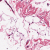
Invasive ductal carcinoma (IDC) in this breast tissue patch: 0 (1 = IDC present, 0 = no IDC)